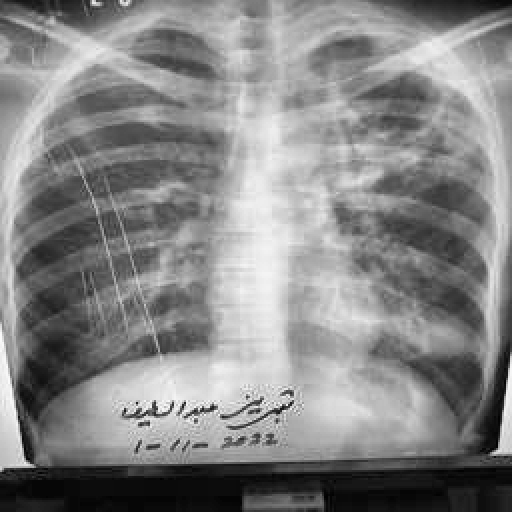
Finding: TUBERCULOSIS